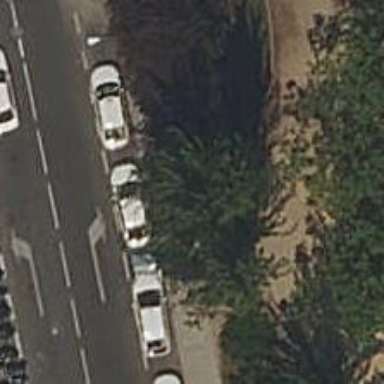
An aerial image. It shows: Taxi stand.